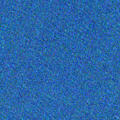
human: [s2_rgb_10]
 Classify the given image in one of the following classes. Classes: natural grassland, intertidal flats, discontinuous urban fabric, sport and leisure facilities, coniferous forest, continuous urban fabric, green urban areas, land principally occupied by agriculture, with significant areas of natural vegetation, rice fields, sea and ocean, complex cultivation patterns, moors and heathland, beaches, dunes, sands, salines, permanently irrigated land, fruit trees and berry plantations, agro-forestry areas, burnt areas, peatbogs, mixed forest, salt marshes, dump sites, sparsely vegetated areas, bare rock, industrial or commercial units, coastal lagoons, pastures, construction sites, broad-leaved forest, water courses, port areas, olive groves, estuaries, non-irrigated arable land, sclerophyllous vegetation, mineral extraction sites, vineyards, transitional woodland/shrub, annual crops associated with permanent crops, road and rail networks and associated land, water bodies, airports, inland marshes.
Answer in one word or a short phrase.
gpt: sea and ocean